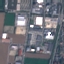
Label: Industrial